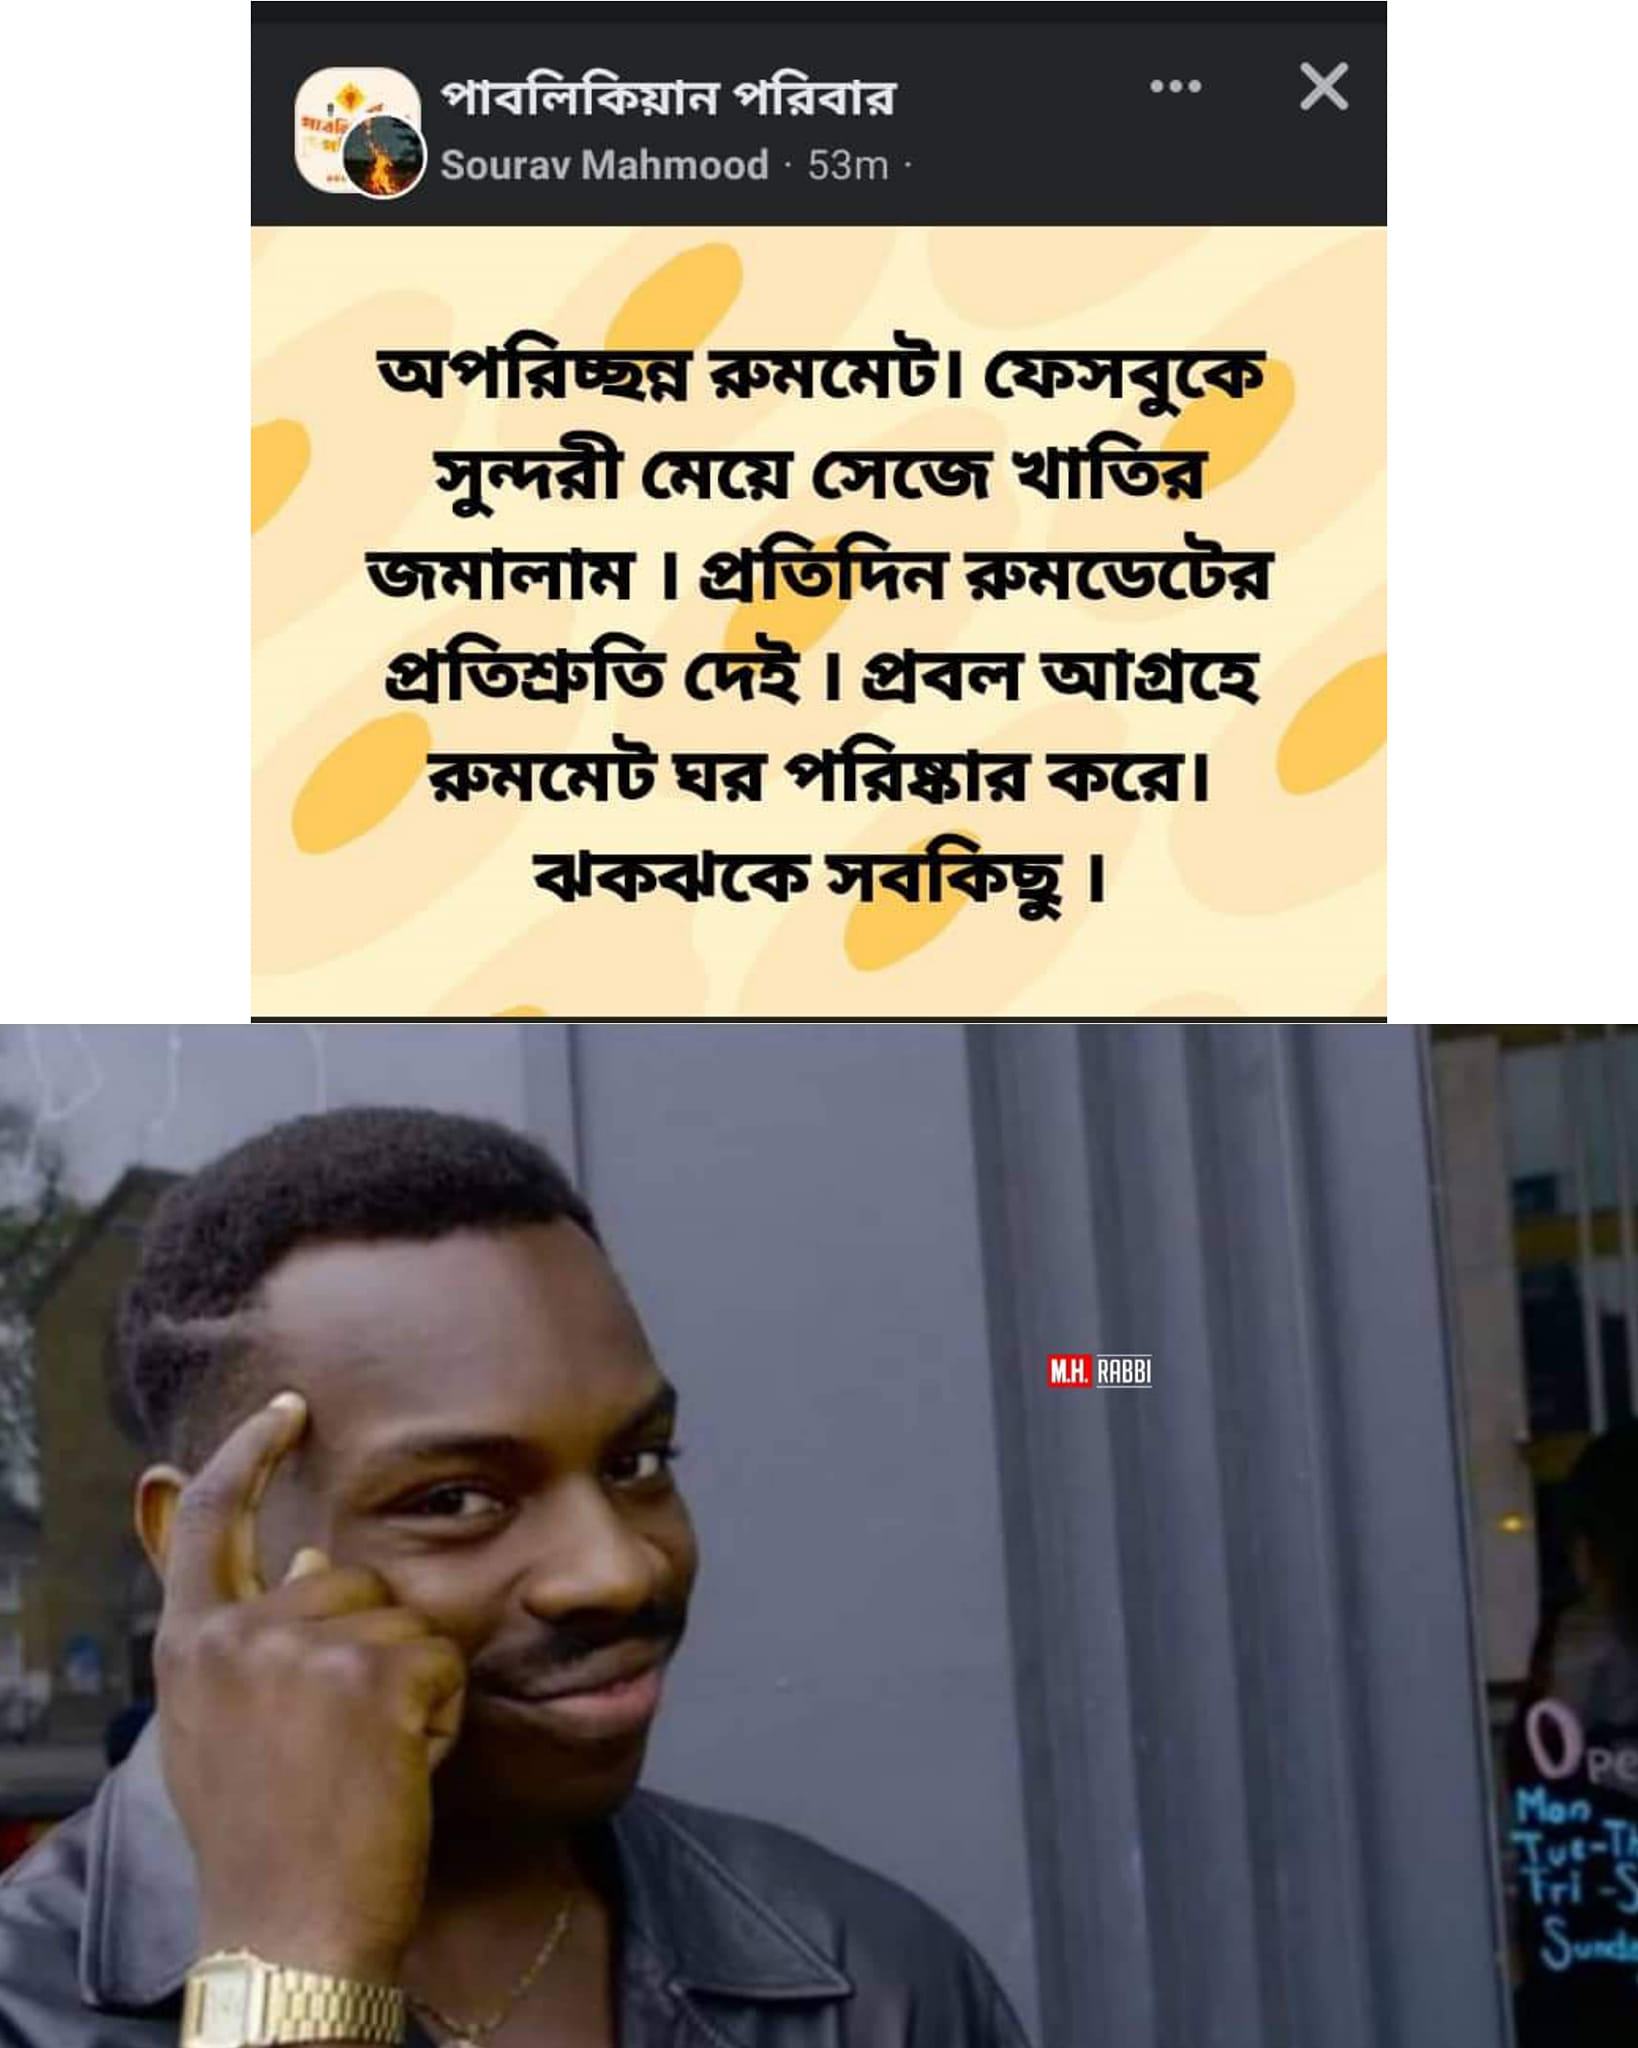
Caption: পাবলিকিয়ান পরিবার      অপরিচ্ছন্ন রুমমেট । ফেসবুকে সুন্দরী মেয়ে সেজে খাতির জমালাম  প্রতিদিন রুমডেটের প্রতিশ্রুতি দেই ।  প্রবল আগ্রহে রুমমেট ঘর পরিষ্কার করে ।  ঝকঝকে সবকিছু ।
Label: non-hate